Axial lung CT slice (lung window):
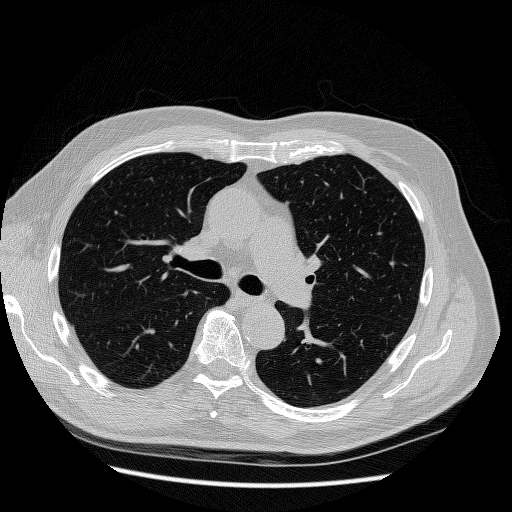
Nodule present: no